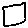
Label: square